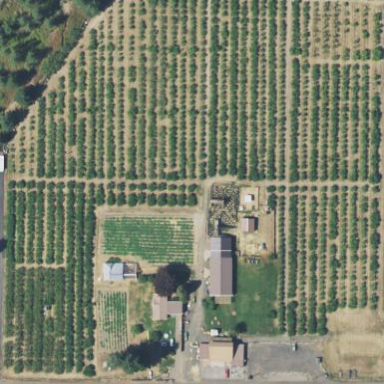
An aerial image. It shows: Orchard.